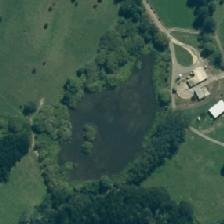
Land cover: herbaceous_freshwater_vege